Interaction volume radius: 5 \u00c5
Interaction volume height: 15 \u00c5
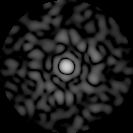
Disorder parameter: 0.818